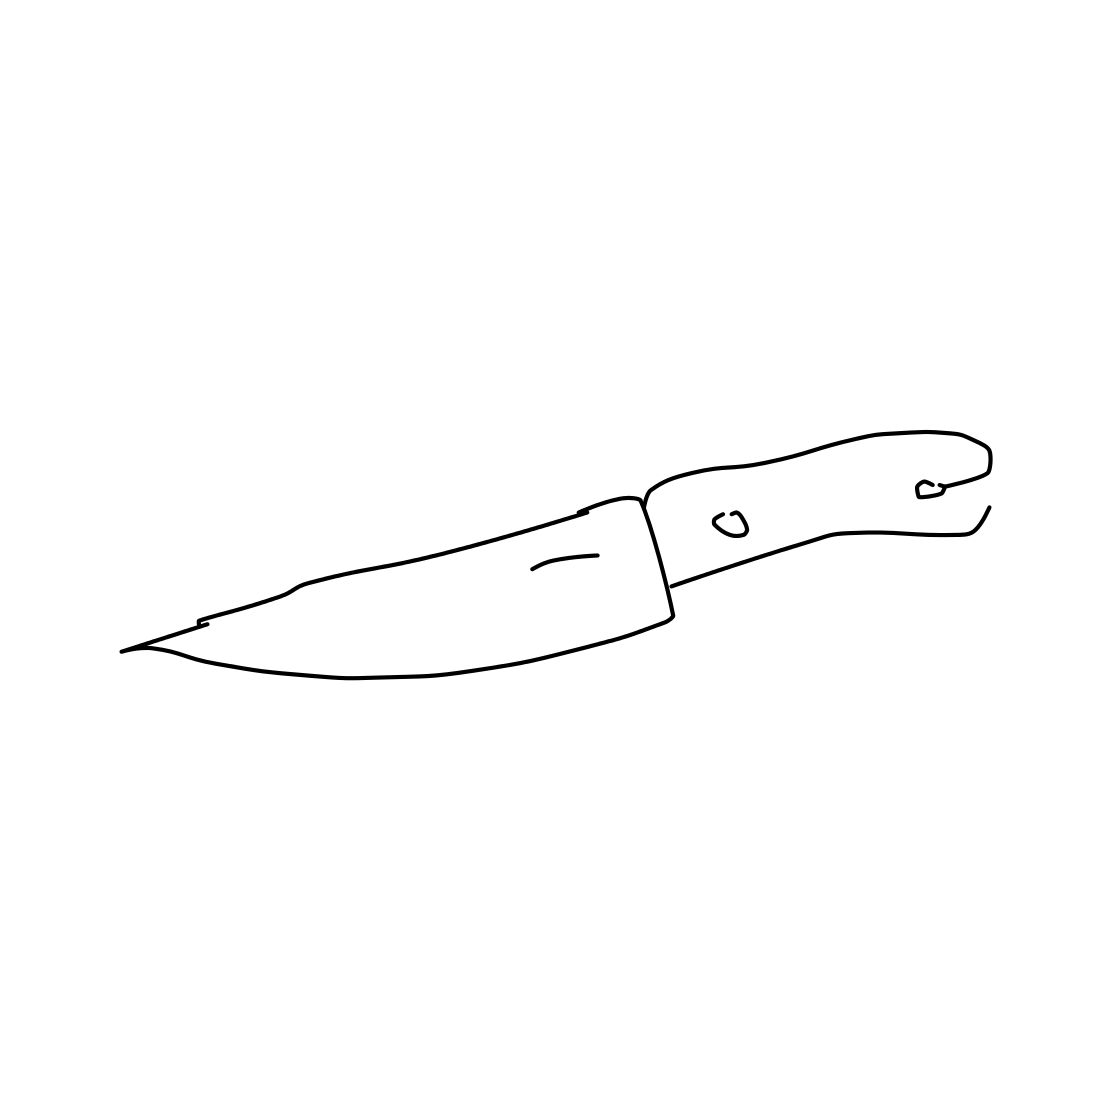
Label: knife